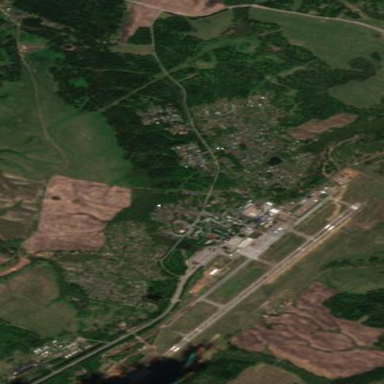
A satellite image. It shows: International public aerodrome (airport).